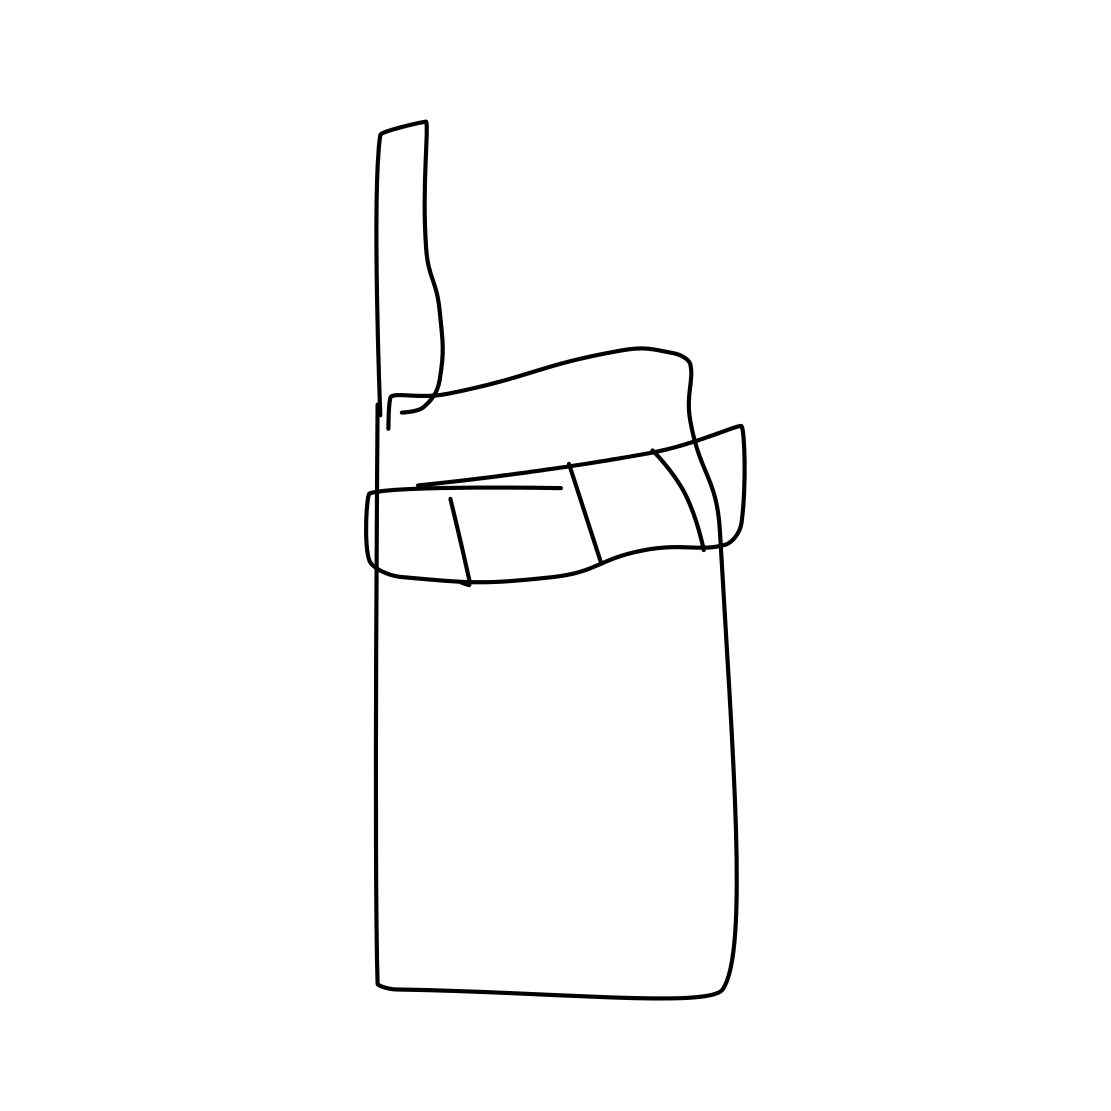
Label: cell phone